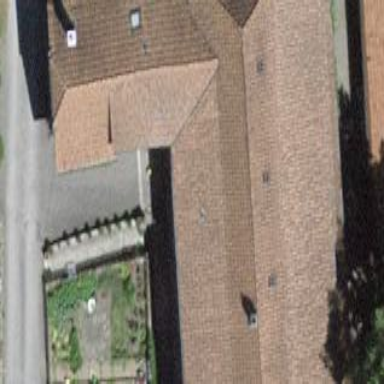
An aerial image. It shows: Residential building with half-hipped roof shape.